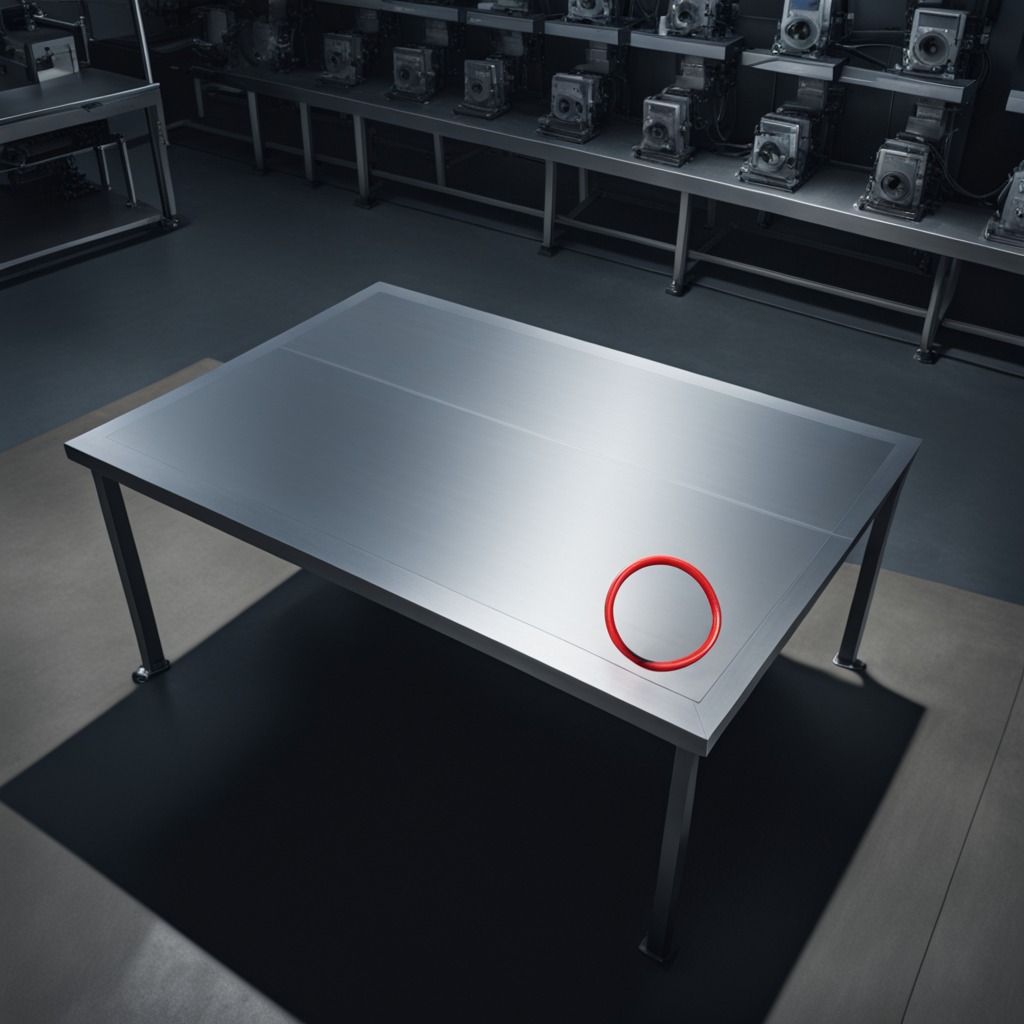
A rubber O-ring lying on the clean empty table in the basement in the evening soft directional lighting on the tabletop realistic grain studio-quality clarity centered framing